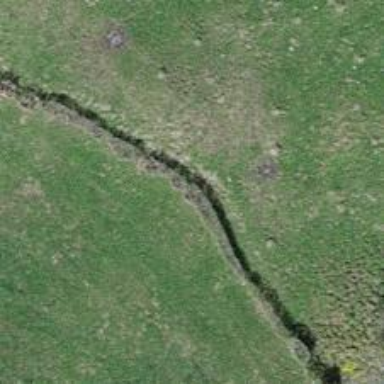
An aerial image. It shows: Hedge acting as barrier.